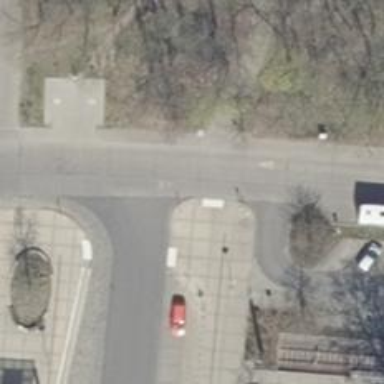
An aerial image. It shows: Unmarked crossing on the road.